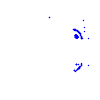
Particle: electron